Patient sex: M
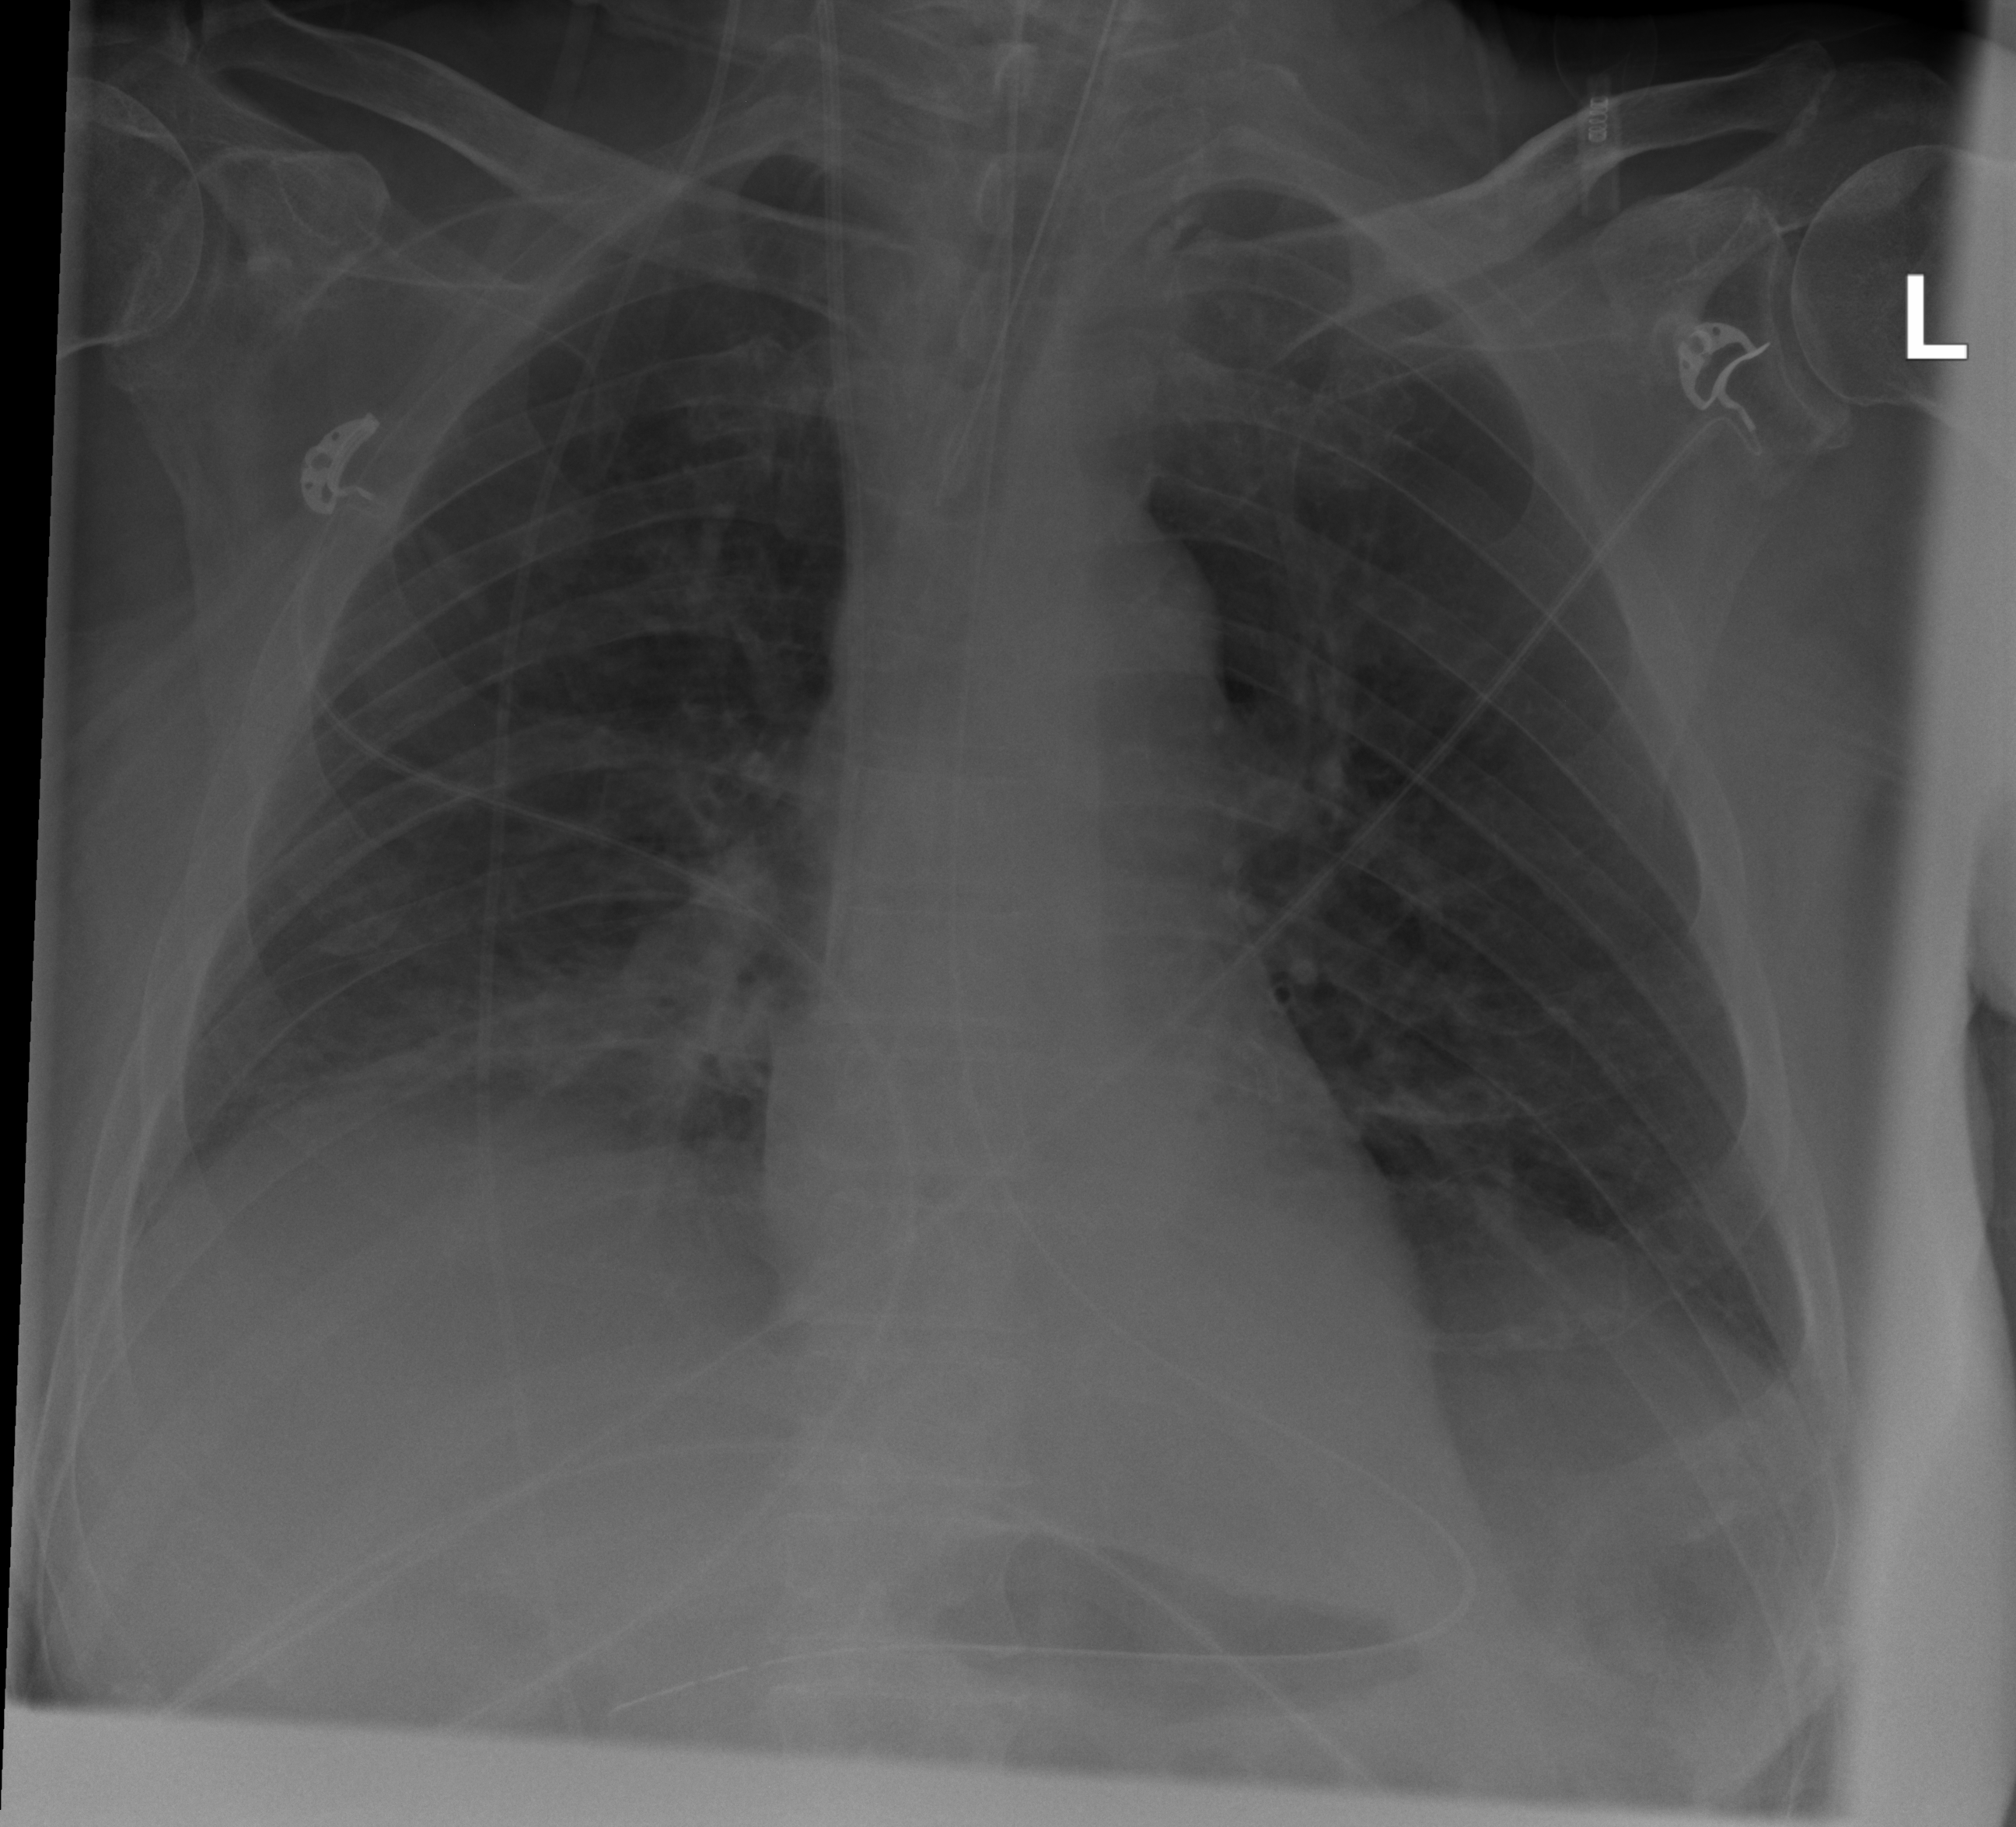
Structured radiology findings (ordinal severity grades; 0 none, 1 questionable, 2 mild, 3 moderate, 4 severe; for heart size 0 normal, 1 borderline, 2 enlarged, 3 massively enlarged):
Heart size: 0
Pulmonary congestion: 0
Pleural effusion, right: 2
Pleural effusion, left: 1
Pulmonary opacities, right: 2
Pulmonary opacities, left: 0
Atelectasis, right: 2
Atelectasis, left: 1